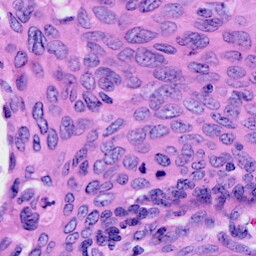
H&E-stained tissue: Cervix